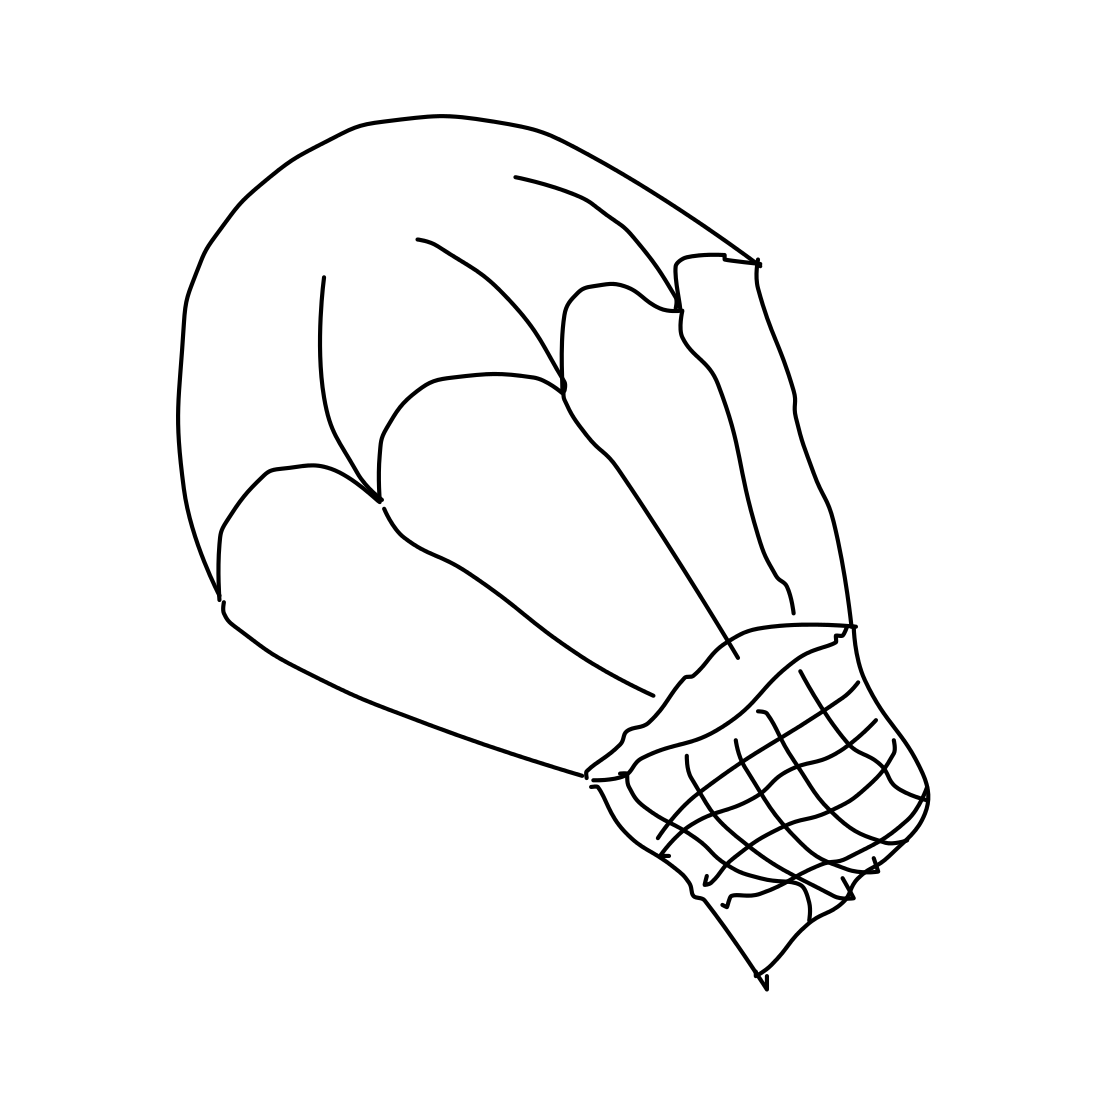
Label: parachute